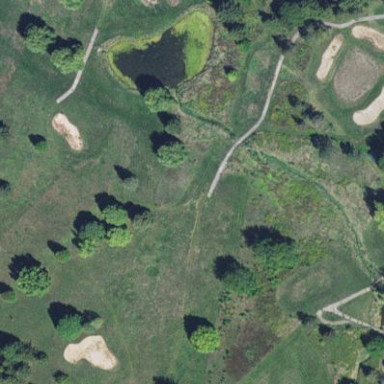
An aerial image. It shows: Rough grassy area used for golf.